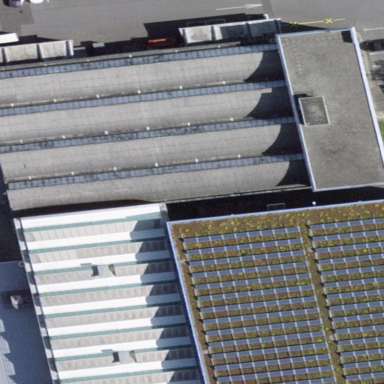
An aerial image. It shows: Industrial building with flat roof.